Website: macys
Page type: customer-info-address
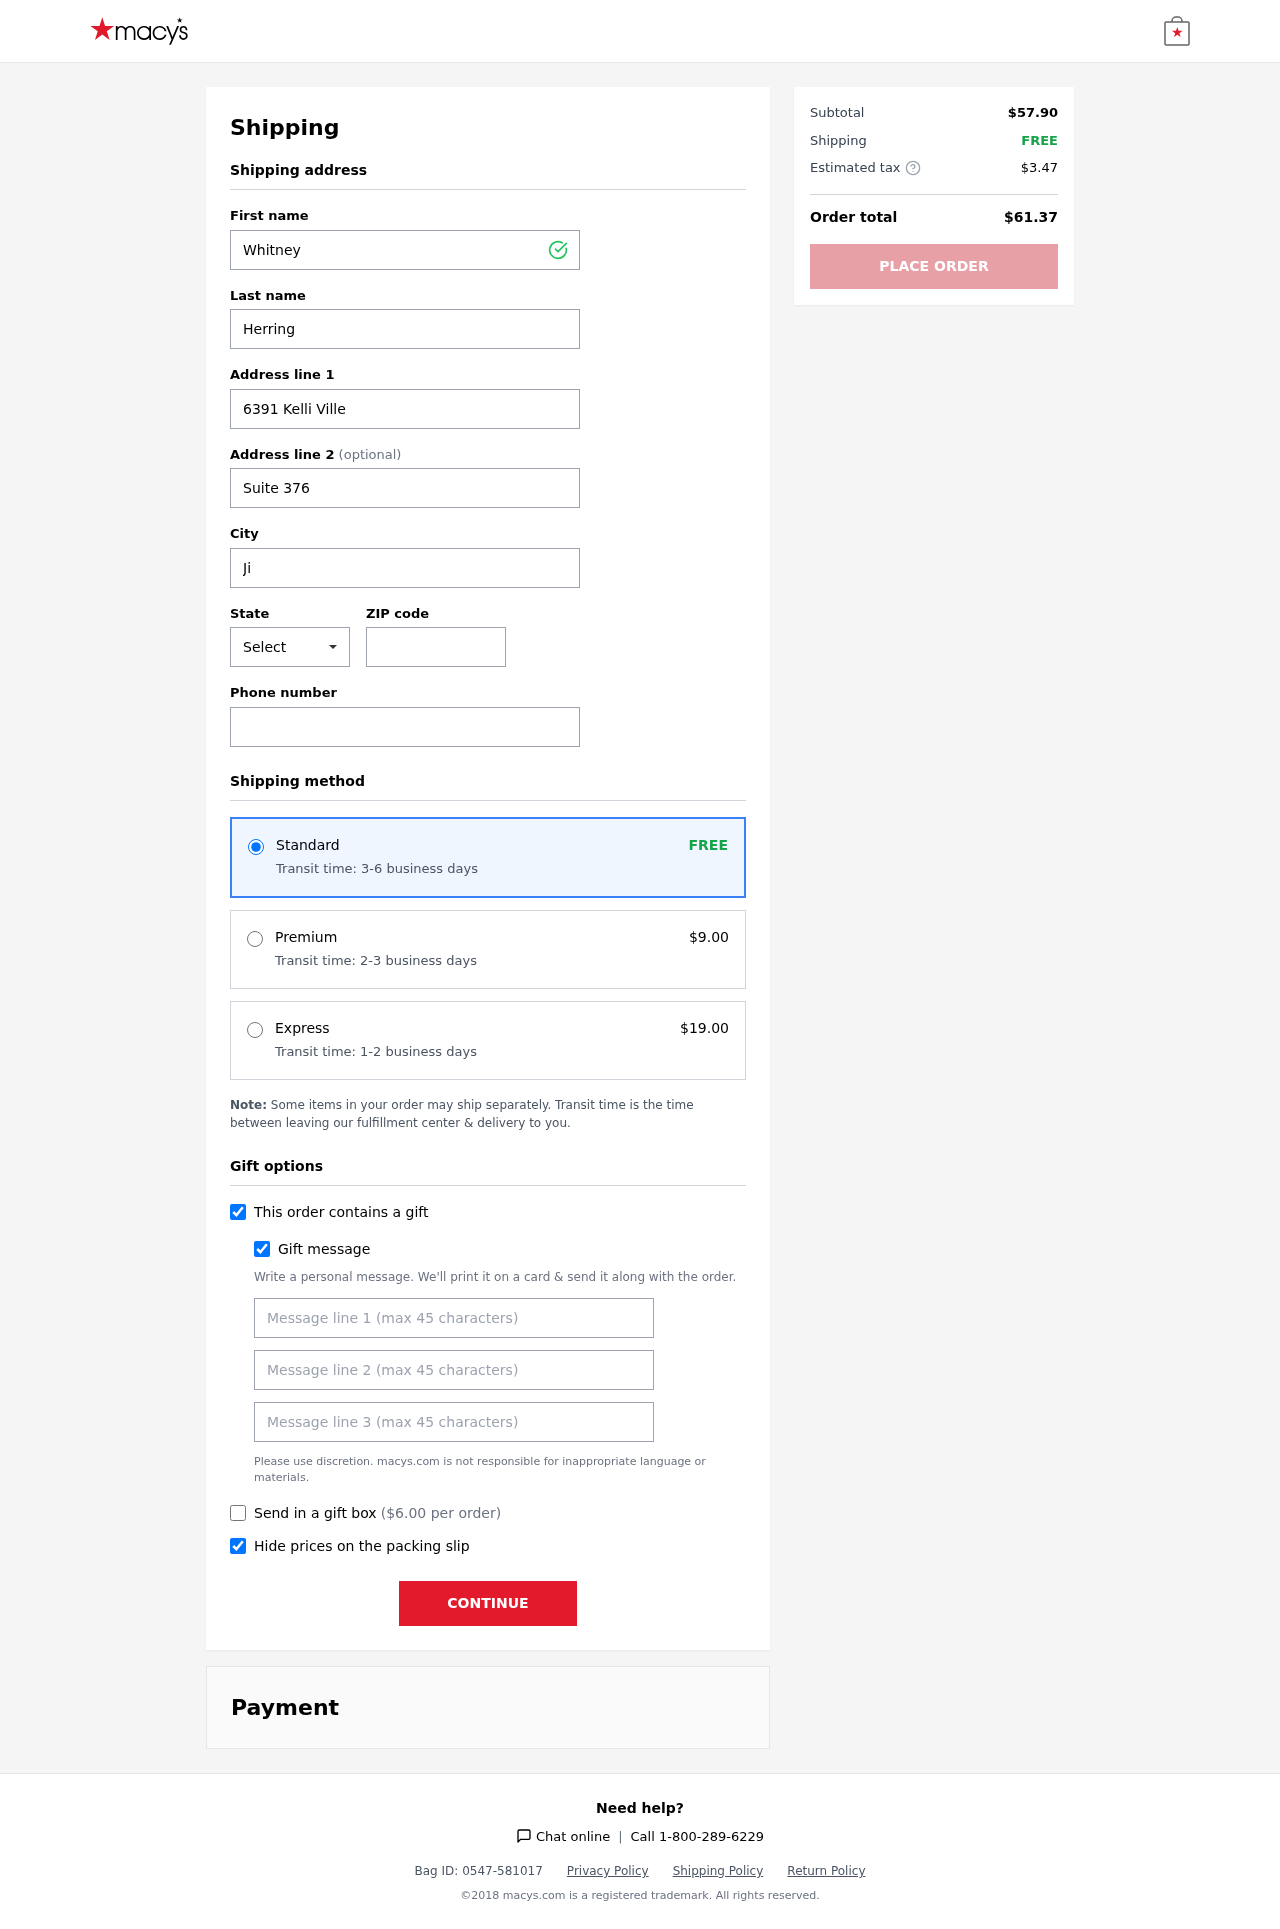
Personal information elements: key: PII_CITY
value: Jimenezstad
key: PII_FIRSTNAME
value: Whitney
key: PII_GIFT_MESSAGE
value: Hey Cathy! I thought this choker would be the perfect little touch for those outfits you love so much. Hope it brings a smile to your day! Enjoy wearing it!  Whitney
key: PII_LASTNAME
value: Herring
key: PII_PHONE
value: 3335377995
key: PII_POSTCODE
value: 26318
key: PII_STATE_ABBR
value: MO
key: PII_STREET
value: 6391 Kelli Ville
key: PII_STREET2
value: Suite 376
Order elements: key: ORDER_SHIPPING_STANDARD
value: FREE
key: ORDER_SHIPPING_STANDARD_TIME
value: Transit time: 3-6 business days
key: ORDER_SHIPPING_PREMIUM
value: $9.00
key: ORDER_SHIPPING_PREMIUM_TIME
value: Transit time: 2-3 business days
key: ORDER_SHIPPING_EXPRESS
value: $19.00
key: ORDER_SHIPPING_EXPRESS_TIME
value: Transit time: 1-2 business days
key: ORDER_GIFT_BOX_FEE
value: $6.00
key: ORDER_SUBTOTAL
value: $57.90
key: ORDER_SHIPPING_COST
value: FREE
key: ORDER_TAX
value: $3.47
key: ORDER_TOTAL
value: $61.37